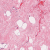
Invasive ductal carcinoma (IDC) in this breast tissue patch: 0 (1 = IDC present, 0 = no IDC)